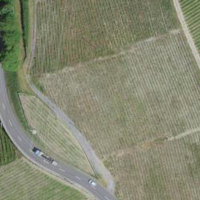
EUNIS habitat code: 40
Species observed at this site:
Cornus sanguinea